Question: '''
Node<T> *ptr = Head;
while (ptr)
{
T n = ptr -> data;
ptr = ptr -> next;
}
ptr = current index pointer,
next = linked list pointers,
data = node data.
'''
I understand that it's iterating through the pointers and values of the linked list. But what i don't understand, how these work:
'''
ptr -> data;
ptr -> next;
'''
if someone could step by step me through how these expressions get evaluated, that would be great.
edit::

how does:
'''
head->next;
'''
get evaluated to address 2200. i dont get how (*head).next can = 2200 when it's not being pointed to by head. not unless data and next share the same address? which im fairly sure is false.
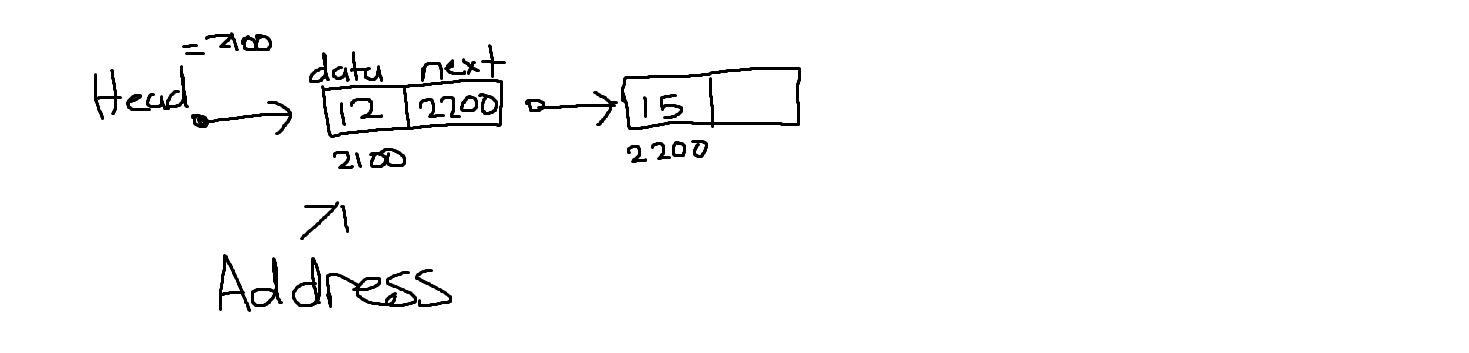
Answer: A 'Node' has to main members:
1 - A pointer to another node. ('ptr', in your example)
2 - The data value it holds. ('data', in your example)
'Head' stands for the first node in the list.
So,
'''
Node<T> *ptr = Head; // ptr points the ftrst node in the list.
while (ptr) // the last node points nowhere (NULL), so if ptr is NULL we hit the end of the list.
{
T n = ptr -> data; // This no need explanation.
ptr = ptr -> next; // now we want to ptr point to the node is pointing its 'next' pointer.
}
'''
This is how the pointer 'ptr' advances through the list:

## Further questions
You don't have to.
'''
ptr->data; // data is a member in a struct/class POINTED by ptr.
*ptr; // this is the class/struct INSTANCE (dereferenced). So
*ptr.data; // data is a member of that instance.
'''
If you have:
Node a;
Node *ptr = &a;
// Following are the same:
a.next;
ptr->next;
*ptr.next;
'ptr'
No, 'ptr' never will be pointed to data (according the example code).
'''
ptr->data; // This not means ptr will POINT to data.
// this means "access to the data member of whatever object being POINTED by ptr".
'''
Yes, you got it!!
'ptr->next'
A pointer is also a variable. An 'int' variable hold 'int' values, a pointer hold .
A very simple (and useless) 'Node' would be something like this:
'''
struct Node {
Node *next; // Pointer to another node, yeah but ... which node? In a minute ;)
};
'''
at some point you will have to write code like this:
'''
// Example of adding a node.
Node* Head = new Node;
Node* another_node = new Node;
Head->next = another_node; // This is how Head->next "knows" which node is the next. Because we told him.
'''
So, now if we point at the same address of Head with another pointer, lets say 'ptr' ...
'''
Node *ptr = Head;
'''
Then we have access to 'Head''s member through 'ptr->next'. And ofcourse this evaluates to the address of 'another_node'.